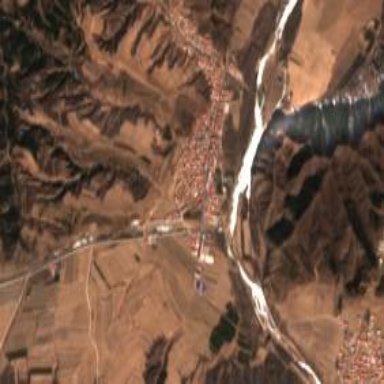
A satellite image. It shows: Ethnic township within town.